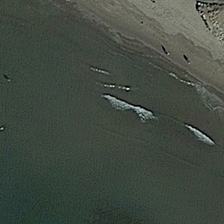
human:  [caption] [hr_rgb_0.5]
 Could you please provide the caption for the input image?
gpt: khaki beach is near a piece of green ocean .

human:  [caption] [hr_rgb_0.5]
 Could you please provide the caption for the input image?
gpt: khaki beach is near a piece of green ocean .

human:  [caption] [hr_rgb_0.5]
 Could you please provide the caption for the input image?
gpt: khaki beach is near a piece of green ocean .

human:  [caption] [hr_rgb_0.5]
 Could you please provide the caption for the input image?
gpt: khaki beach is near a piece of green ocean .

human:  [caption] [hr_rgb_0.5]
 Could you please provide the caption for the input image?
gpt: khaki beach is near a piece of green ocean .